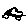
Label: car